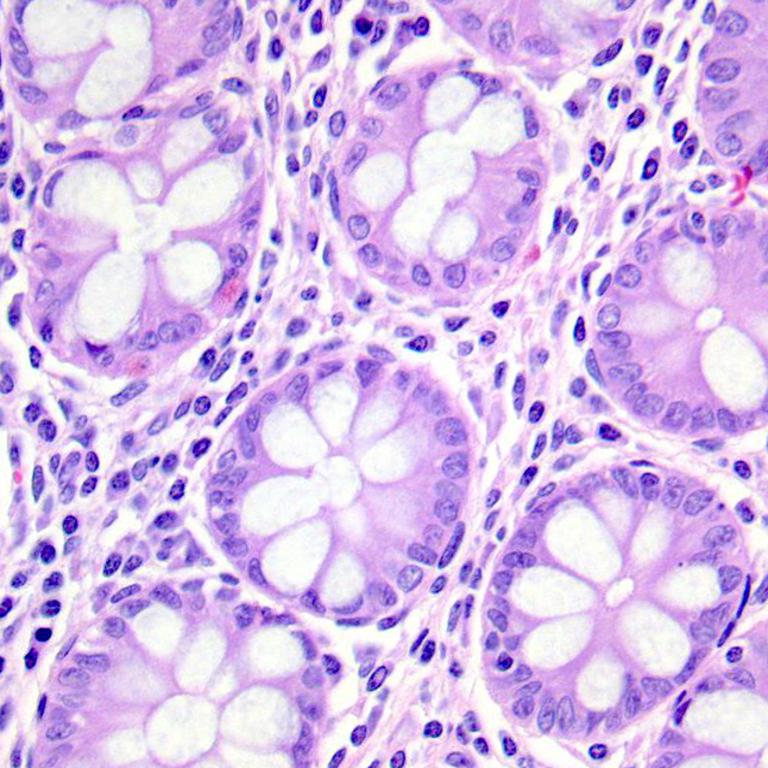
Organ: colon
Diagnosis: benign